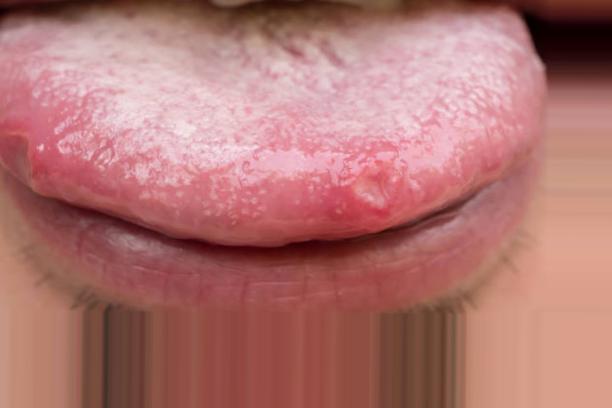
Condition: Mouth Ulcer